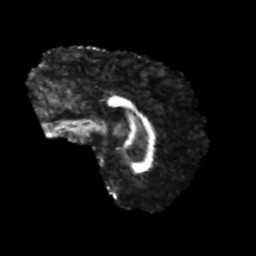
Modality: FA
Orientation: sagittal
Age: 23
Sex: male
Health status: healthy
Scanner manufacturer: philips
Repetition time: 7.39 s
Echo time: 0.08599 s